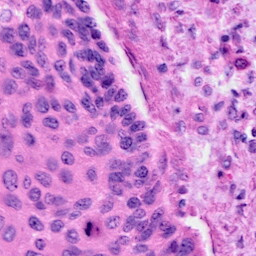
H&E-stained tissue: Cervix